Interaction volume radius: 5 \u00c5
Interaction volume height: 15 \u00c5
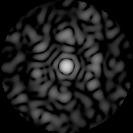
Disorder parameter: 0.7712